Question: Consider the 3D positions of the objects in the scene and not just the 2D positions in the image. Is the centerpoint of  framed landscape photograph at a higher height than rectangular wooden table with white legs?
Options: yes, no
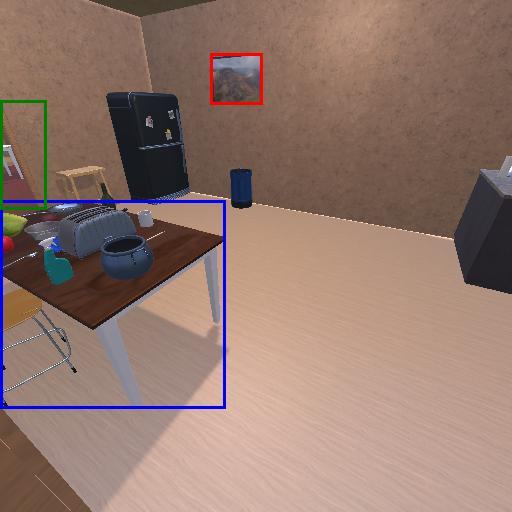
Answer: yes